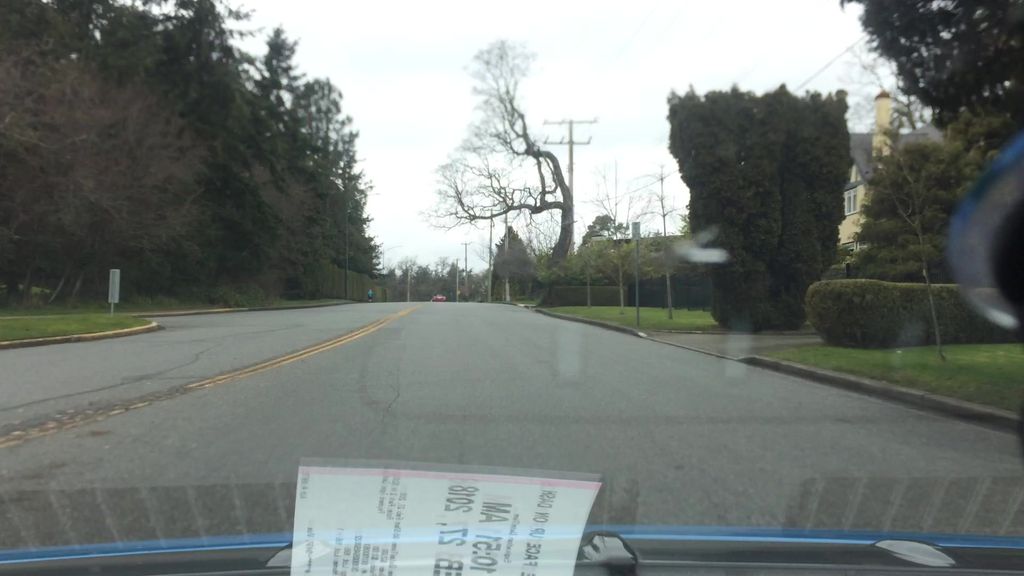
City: victoria